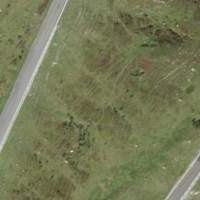
EUNIS habitat code: 26
Species observed at this site:
Campanula barbata